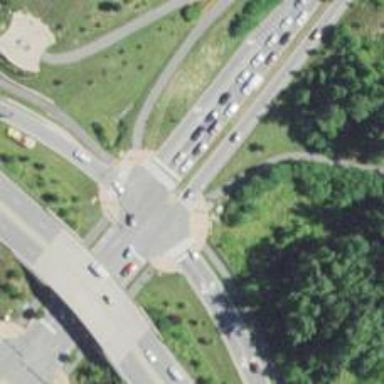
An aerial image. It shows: Marked crossing on cycleway road.